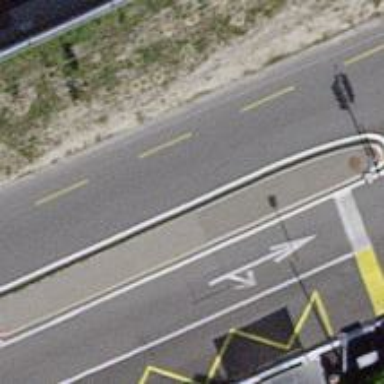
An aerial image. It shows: Primary highway with dedicated lane for cyclists.